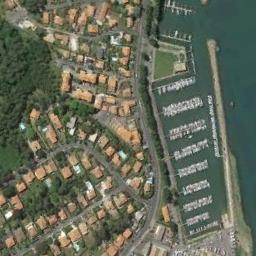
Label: harbor